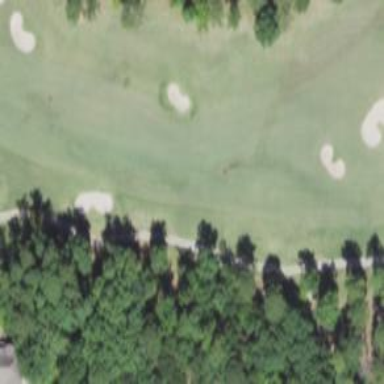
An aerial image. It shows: Path used for both walking and golf.